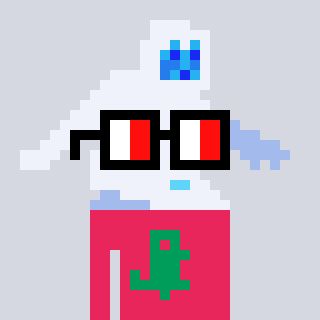
a pixel art character with square glasses with black frames and red eyes, a yeti-shaped head and a redpinkish-colored body on a cool background